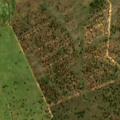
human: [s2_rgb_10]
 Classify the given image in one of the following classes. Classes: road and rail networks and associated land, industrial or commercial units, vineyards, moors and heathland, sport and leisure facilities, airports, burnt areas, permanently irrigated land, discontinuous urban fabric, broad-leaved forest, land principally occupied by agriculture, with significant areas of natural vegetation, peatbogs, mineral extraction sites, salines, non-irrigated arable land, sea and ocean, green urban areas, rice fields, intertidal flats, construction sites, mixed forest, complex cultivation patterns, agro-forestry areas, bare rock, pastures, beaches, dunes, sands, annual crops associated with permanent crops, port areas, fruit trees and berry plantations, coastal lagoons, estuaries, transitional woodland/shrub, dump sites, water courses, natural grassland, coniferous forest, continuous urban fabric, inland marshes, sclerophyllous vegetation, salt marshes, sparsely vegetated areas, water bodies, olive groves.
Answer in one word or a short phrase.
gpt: pastures, agro-forestry areas, transitional woodland/shrub